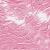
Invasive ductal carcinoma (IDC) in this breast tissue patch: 0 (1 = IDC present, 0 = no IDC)